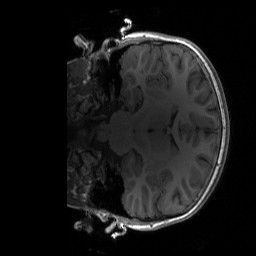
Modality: T1w
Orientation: coronal
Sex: male
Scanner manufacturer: siemens
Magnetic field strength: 3 T
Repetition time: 1.9 s
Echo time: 0.00243 s